Question: I want to add a button at the corner of a panel by bootstrap.
I'm trying to achieve something like this, so if anyone knows how, please give code or reference.

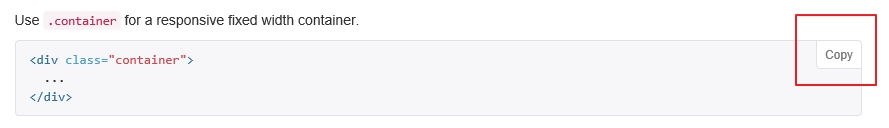
Answer: On the bootstrap site, where your screenshot is from, there is an element with a class 'zero-clipboard', with a child element with a class 'btn-clipboard'
Those elements have the following styles, I've only copied what's relevant.
'''
.zero-clipboard {
position: relative;
}
.btn-clipboard {
position: absolute;
top: 0;
right: 0;
}
'''